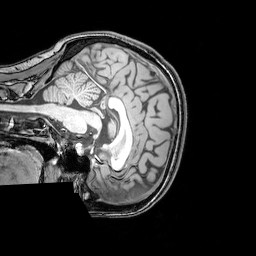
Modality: T1w
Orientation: sagittal
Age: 25
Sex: female
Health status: healthy
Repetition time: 0.081 s
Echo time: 0.037 s